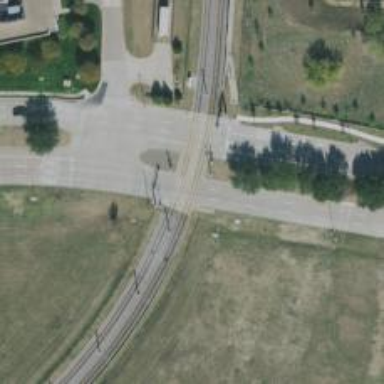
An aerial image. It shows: Light rail railway with electrified contact line.